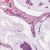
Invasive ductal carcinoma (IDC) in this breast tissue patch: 1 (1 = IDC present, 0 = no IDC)